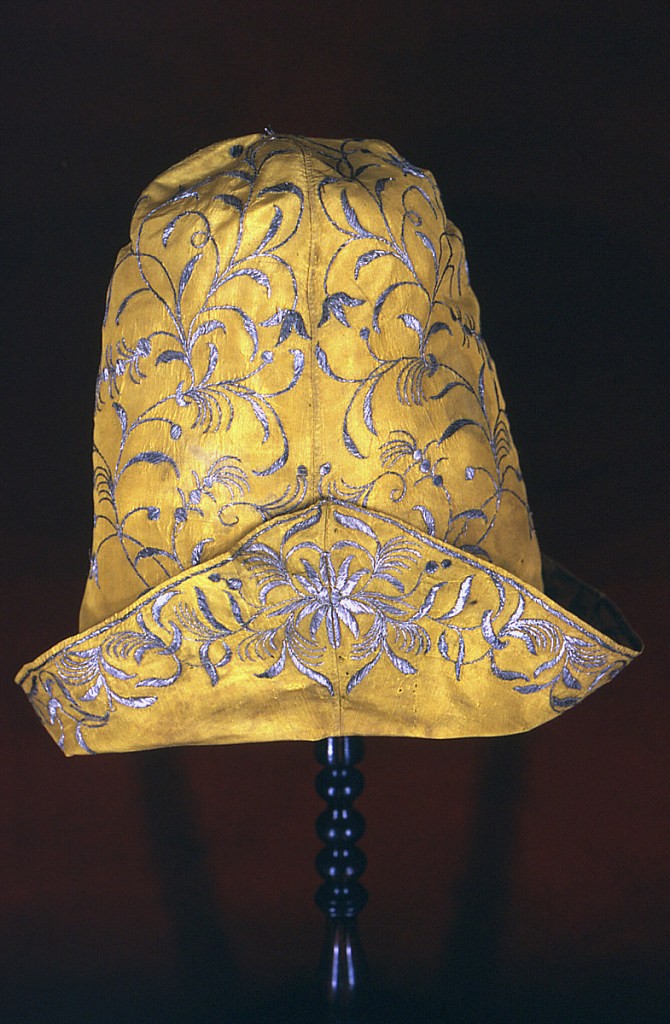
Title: Nightcap
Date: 18th century
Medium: silk, metallic (metal-wrapped silk-core yarn) Technique: embroidered in satin and stem stitches on plain weave foundation Label: silk embroidered in metallic yarns in satin and stem stitches
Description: Tall man's cap of brilliant yellow silk embroidered with floral vines in silver metallic yarns. Lower edge turns up in the bicorne style.